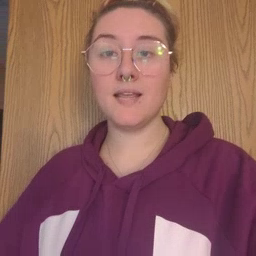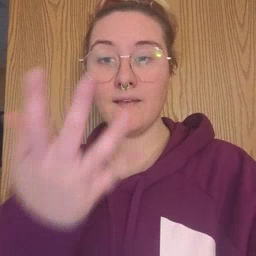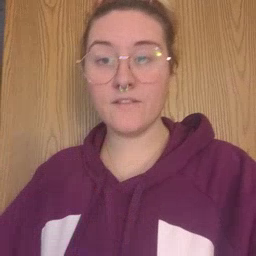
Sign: give